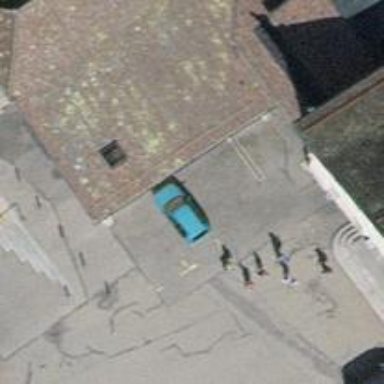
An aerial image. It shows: School.